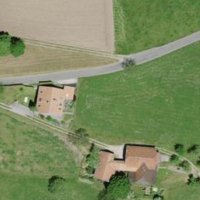
EUNIS habitat code: 55
Species observed at this site:
Convolvulus arvensis